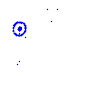
Particle: kaon